Question: I have table called progress which stores different type of progress for both client and member;

I have a MYSQL Query, which is suppose to get progress data both from the client to member and member to client. Currently I have a queries in the following way;
'''
SELECT *
FROM progress
WHERE (client = 'XXXX' AND member = 'YYYY')
OR (client = 'YYYY' AND member = 'XXXX')
'''
it gets me the result I want, but how can I improve this query in terms of the way it is written.
Please help, any help is much appreciated.
Thank you in advance
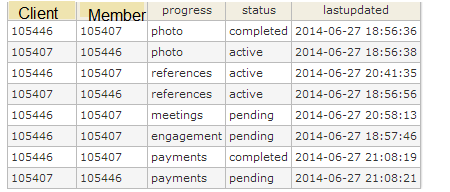
Answer: As Barmar said in the comments 'It can't get much simpler' but you have some options as per your question of WRITING this query:
You can use a UNION
'''
select * from progress where (client = 'xxxx' and member = 'yyyy')
union all
select * from progress where (client = 'yyyy' and member = 'xxxx')
'''
You can use 'IN' statements
'''
select * from progress
where (client) in ('XXXX','YYYY')
and (member) in ('YYYY','XXXX');
'''
And you can use your own solution.
Forgot to add the fiddle i did: <URL>